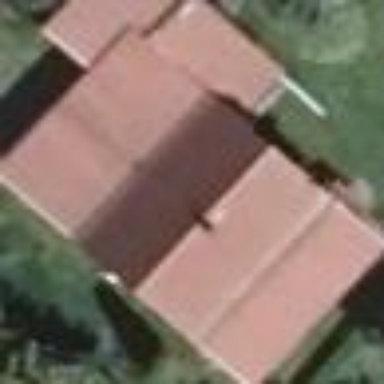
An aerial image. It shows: House with flat roof architecture. It has various building parts.